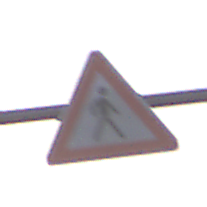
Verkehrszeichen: FussgaengerLinks
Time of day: SunriseSunset
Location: Outdoor (Urban)
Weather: Clear
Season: NotSpecified
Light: Natural